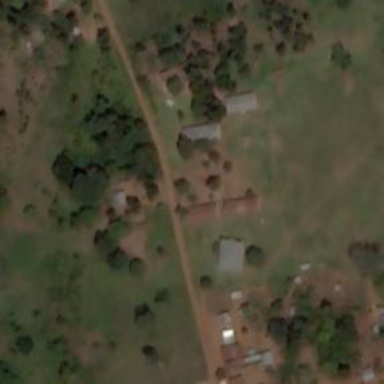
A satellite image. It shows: School.